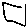
Label: square